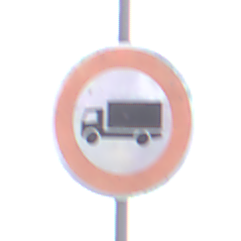
Verkehrszeichen: VerbotFuerKraftfahrzeugeUeberDreiKommaFuenfTonnen
Umgebung: Outdoor, Nature
Tageszeit: MorningAfternoon
Wetter: Overcast
Licht: Natural
Jahreszeit: NotSpecified
Kontrast: LowContrast